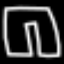
Label: pants